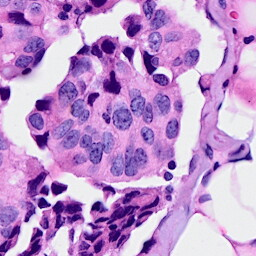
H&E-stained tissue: Breast